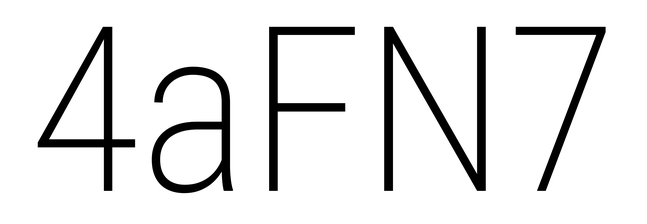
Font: Roboto_Condensed_ExtraLight